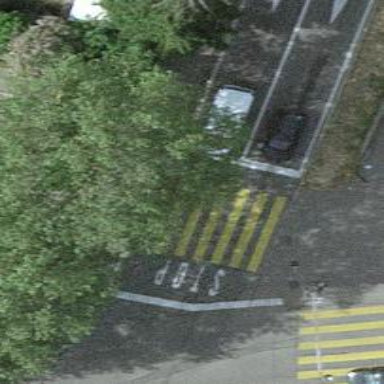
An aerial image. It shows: Road with traffic signals.